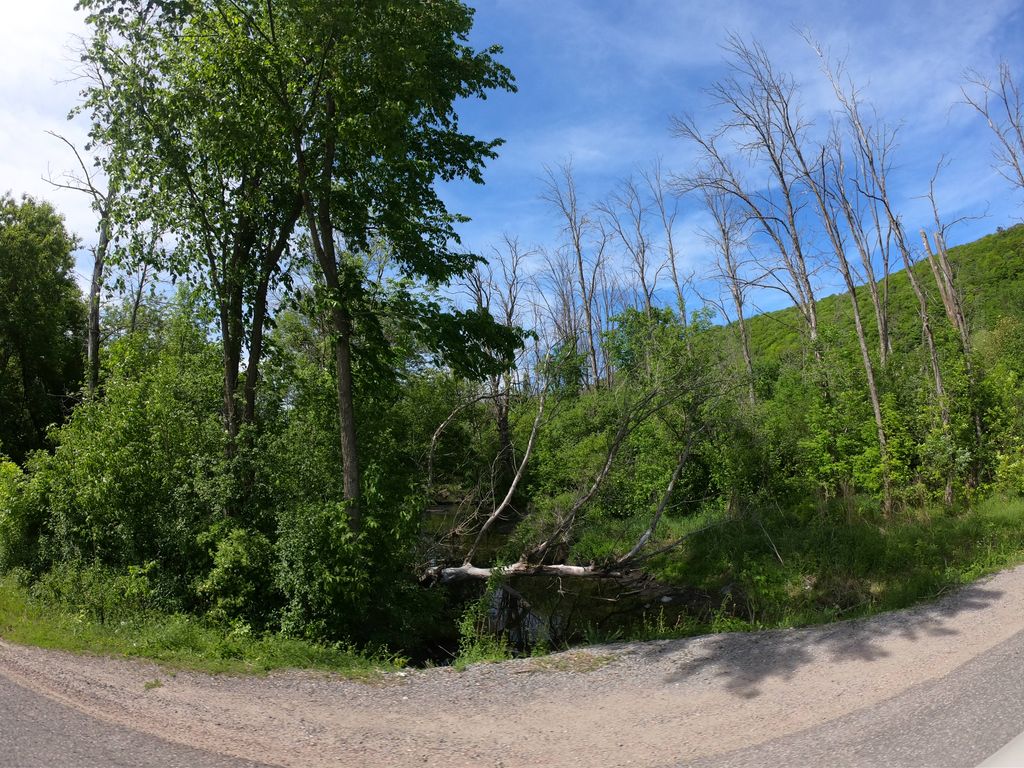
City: ottawa-gatineau